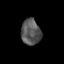
Tissue: prostate
Cell type: T cells
Senescence score: 0.3071
Nuclear area (px): 498
Mean DAPI intensity: 86.894